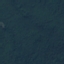
Land use / land cover class: Forest